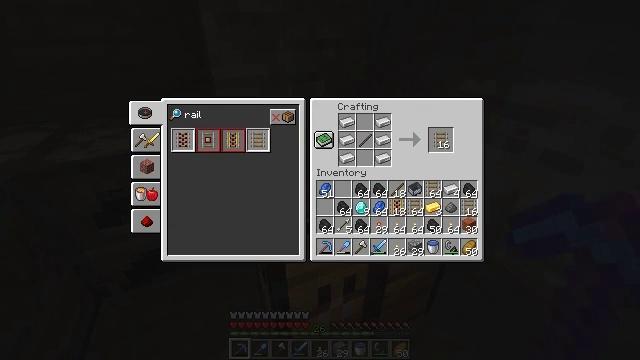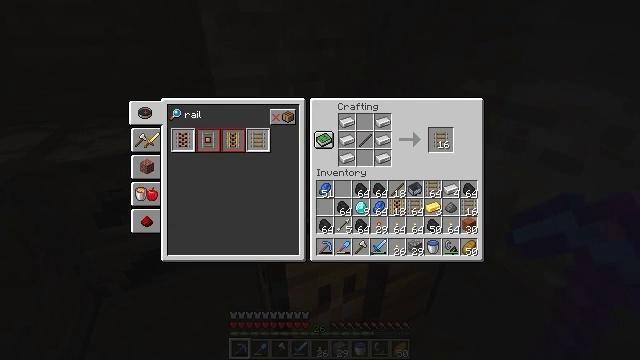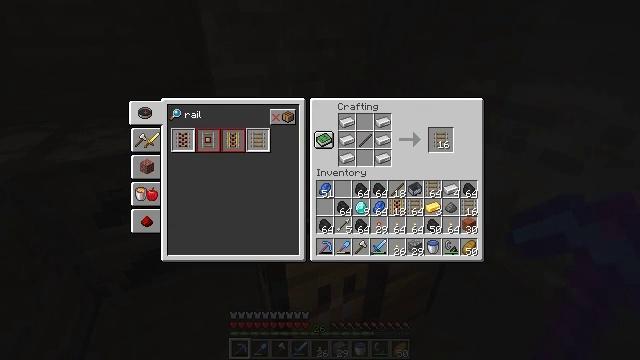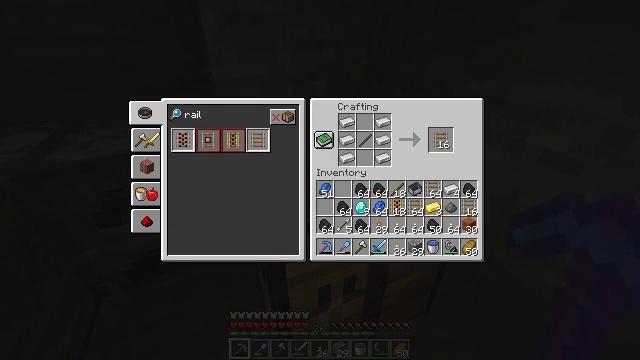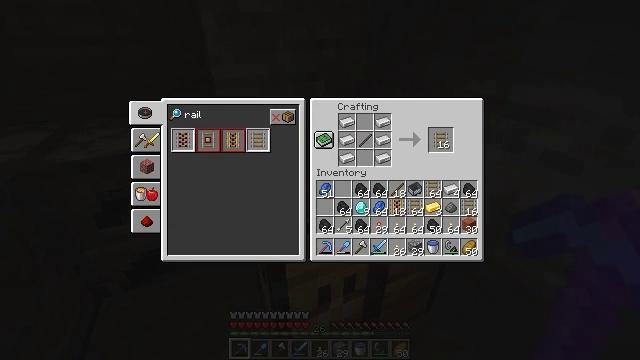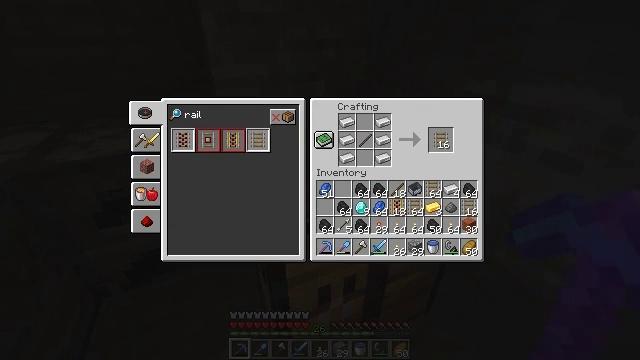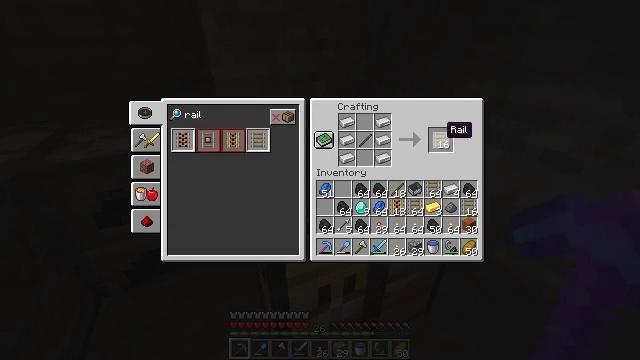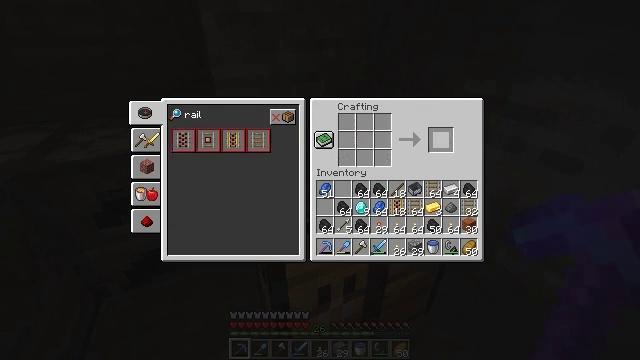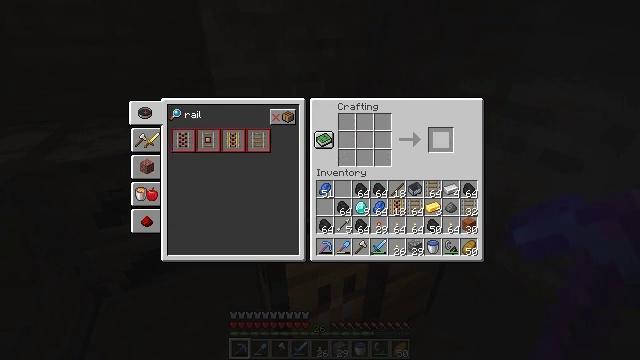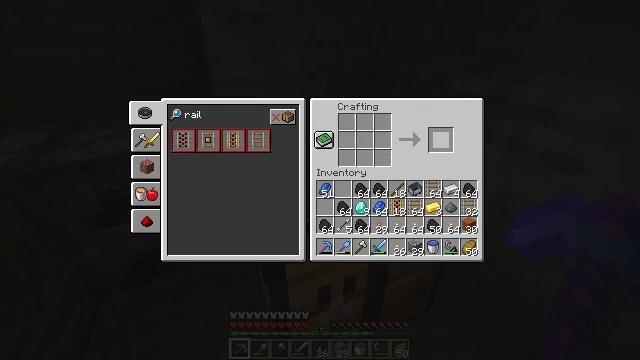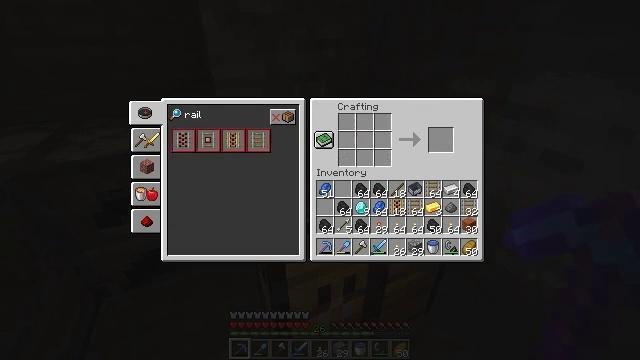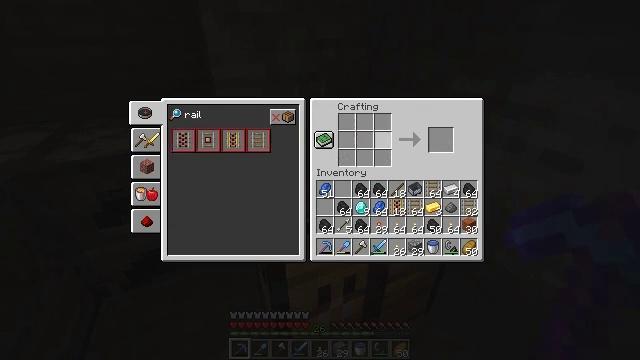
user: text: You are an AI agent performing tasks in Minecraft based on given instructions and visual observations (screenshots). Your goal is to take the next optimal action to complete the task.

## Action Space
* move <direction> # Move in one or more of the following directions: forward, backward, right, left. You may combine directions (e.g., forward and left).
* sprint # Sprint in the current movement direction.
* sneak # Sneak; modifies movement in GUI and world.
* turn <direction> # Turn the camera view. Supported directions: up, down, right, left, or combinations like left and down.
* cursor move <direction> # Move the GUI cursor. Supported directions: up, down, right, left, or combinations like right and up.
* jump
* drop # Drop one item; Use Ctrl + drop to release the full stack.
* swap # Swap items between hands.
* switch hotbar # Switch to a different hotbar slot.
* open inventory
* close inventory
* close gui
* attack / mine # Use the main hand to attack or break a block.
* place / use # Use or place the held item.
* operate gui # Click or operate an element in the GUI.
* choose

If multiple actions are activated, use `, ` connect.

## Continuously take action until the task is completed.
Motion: motion action
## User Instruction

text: Craft a set of rails using iron ingots and a stick.
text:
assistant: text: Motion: sneak
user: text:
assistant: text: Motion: sneak
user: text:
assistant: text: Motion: sneak, operate gui
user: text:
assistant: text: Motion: sneak, operate gui
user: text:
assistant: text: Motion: sneak, operate gui
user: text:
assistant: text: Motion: sneak, cursor move right
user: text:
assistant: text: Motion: sneak, operate gui
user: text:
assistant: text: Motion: sneak, operate gui
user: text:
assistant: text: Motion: sneak, operate gui
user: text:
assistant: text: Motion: sneak, cursor move left
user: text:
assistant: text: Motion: sneak, cursor move left
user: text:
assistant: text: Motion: sneak